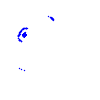
Particle: electron